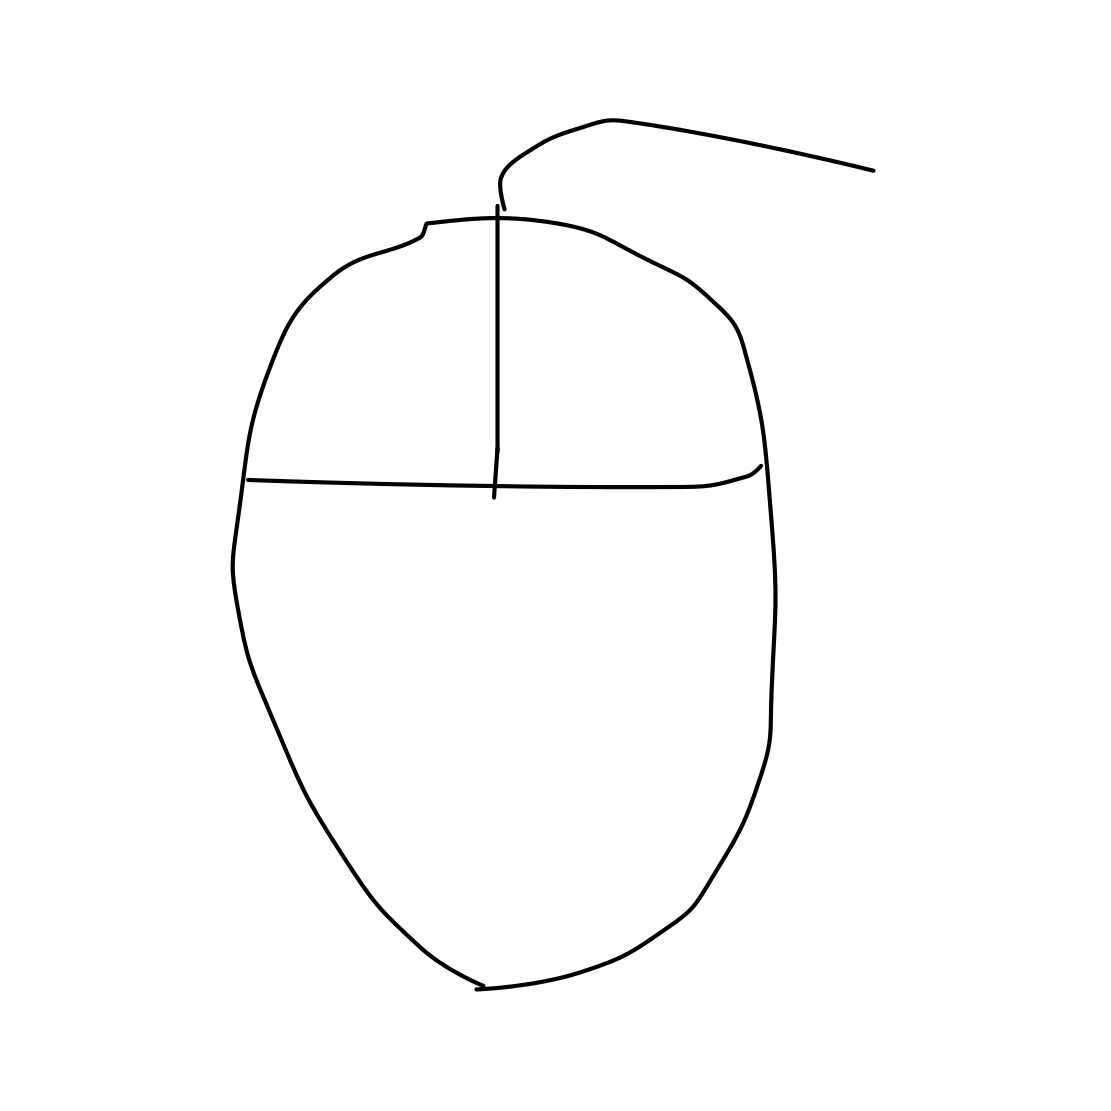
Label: computer-mouse